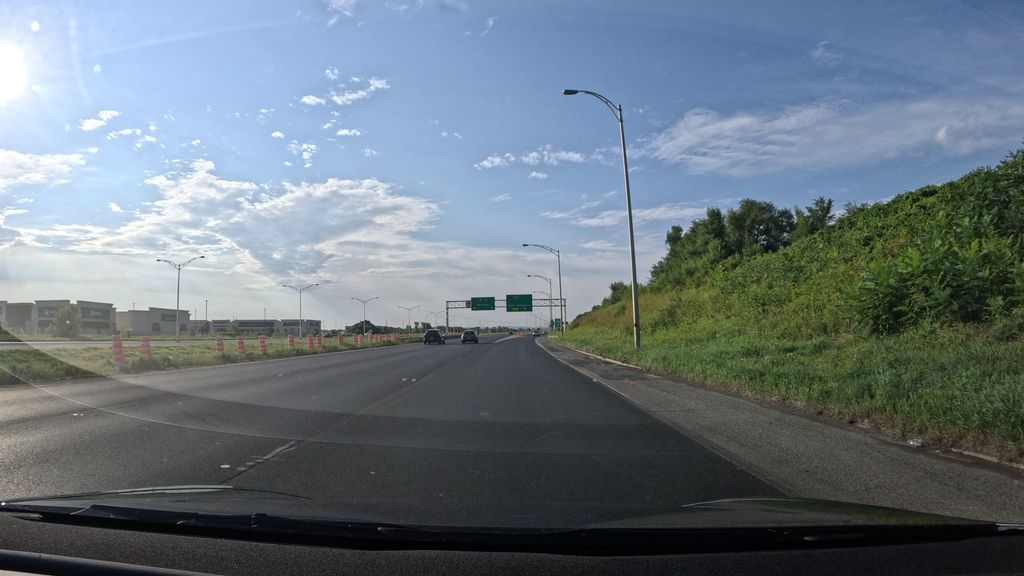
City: montreal